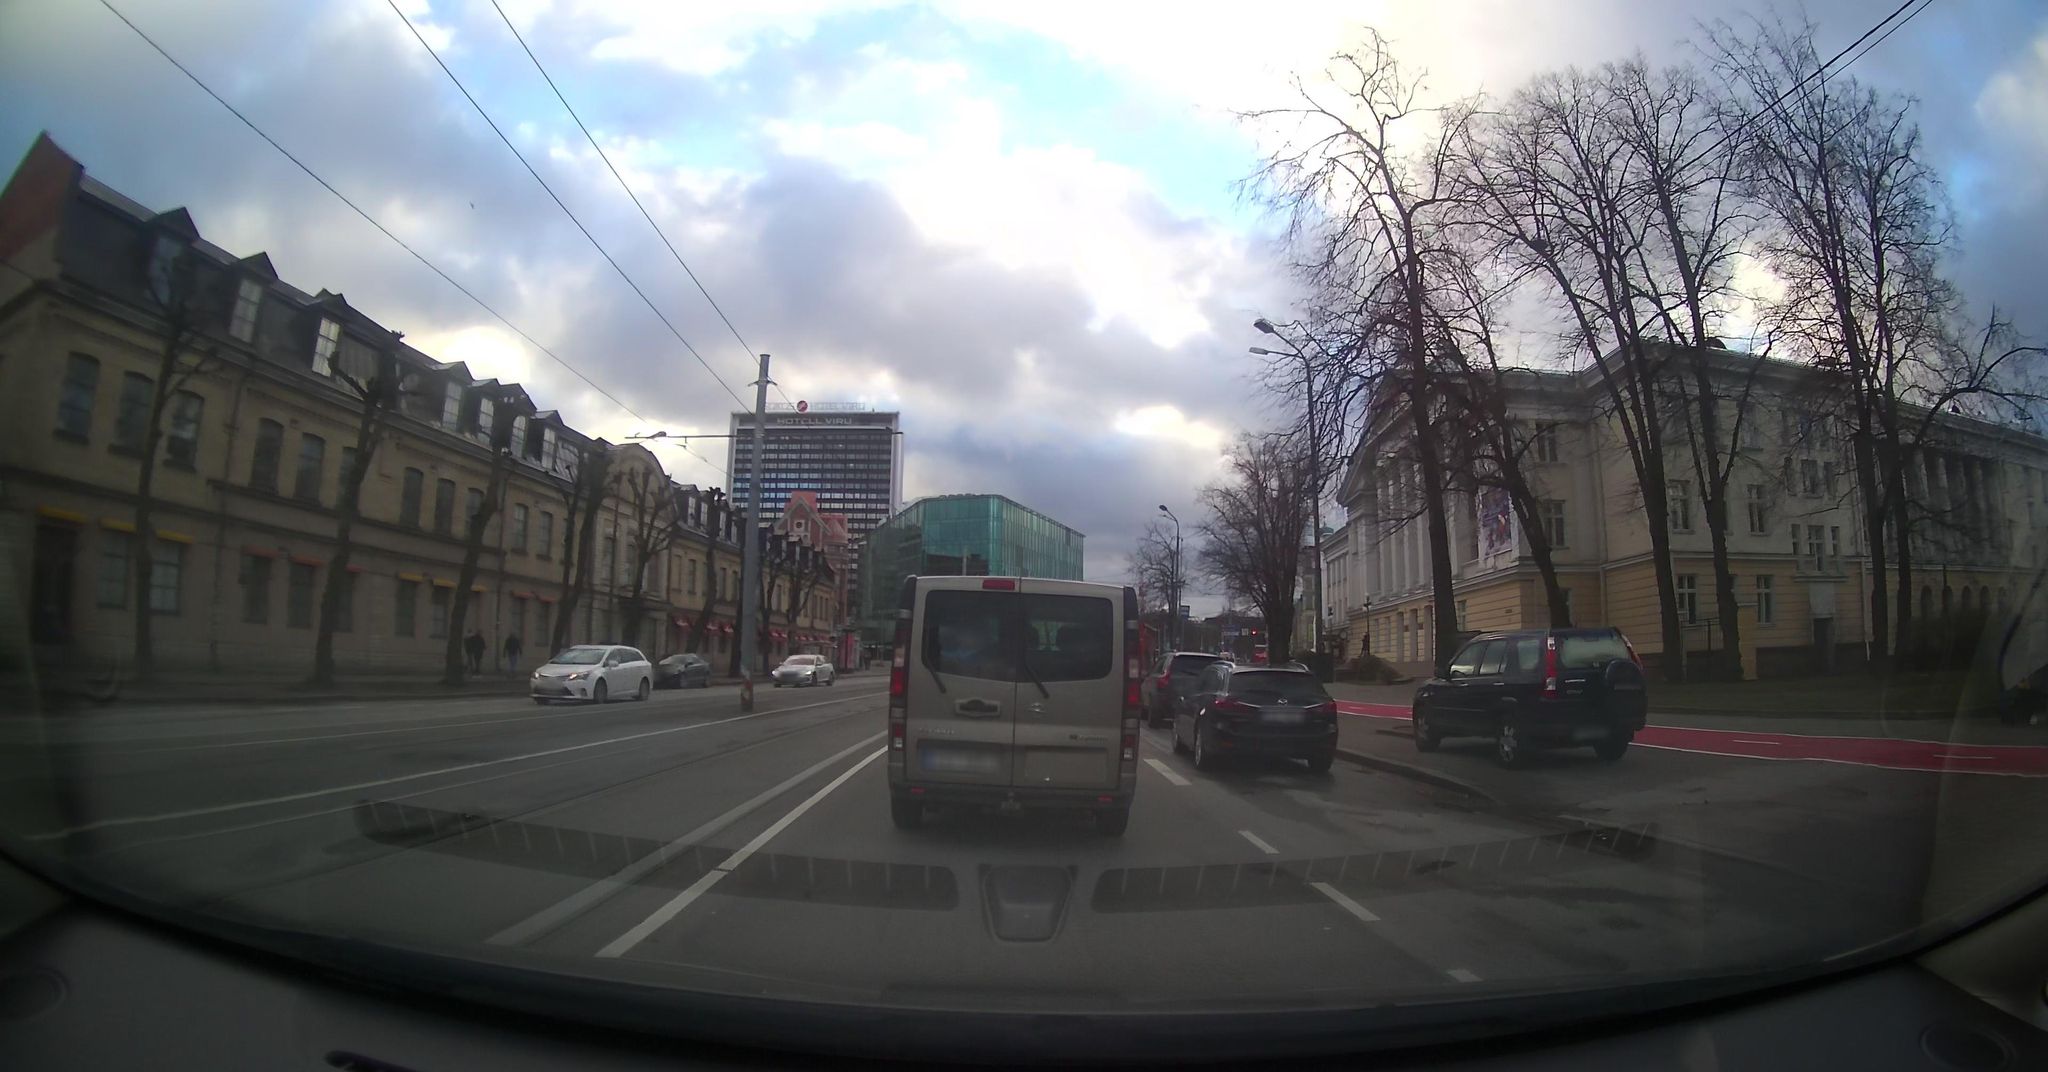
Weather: cloudy
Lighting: day
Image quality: good
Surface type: driving surface
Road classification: tertiary
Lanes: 1
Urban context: urban centre
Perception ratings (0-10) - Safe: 3.72, Lively: 7.34, Beautiful: 3.75, Boring: 4.91, Depressing: 1.82, Wealthy: 4.79